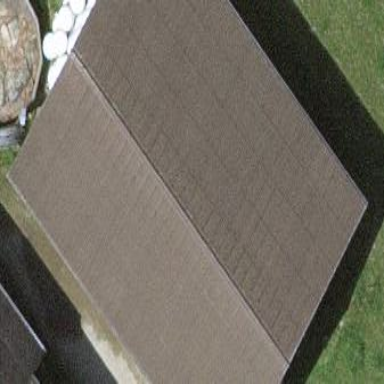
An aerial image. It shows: Rural barn.